Interaction volume radius: 10 \u00c5
Interaction volume height: 10 \u00c5
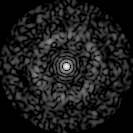
Disorder parameter: 0.813